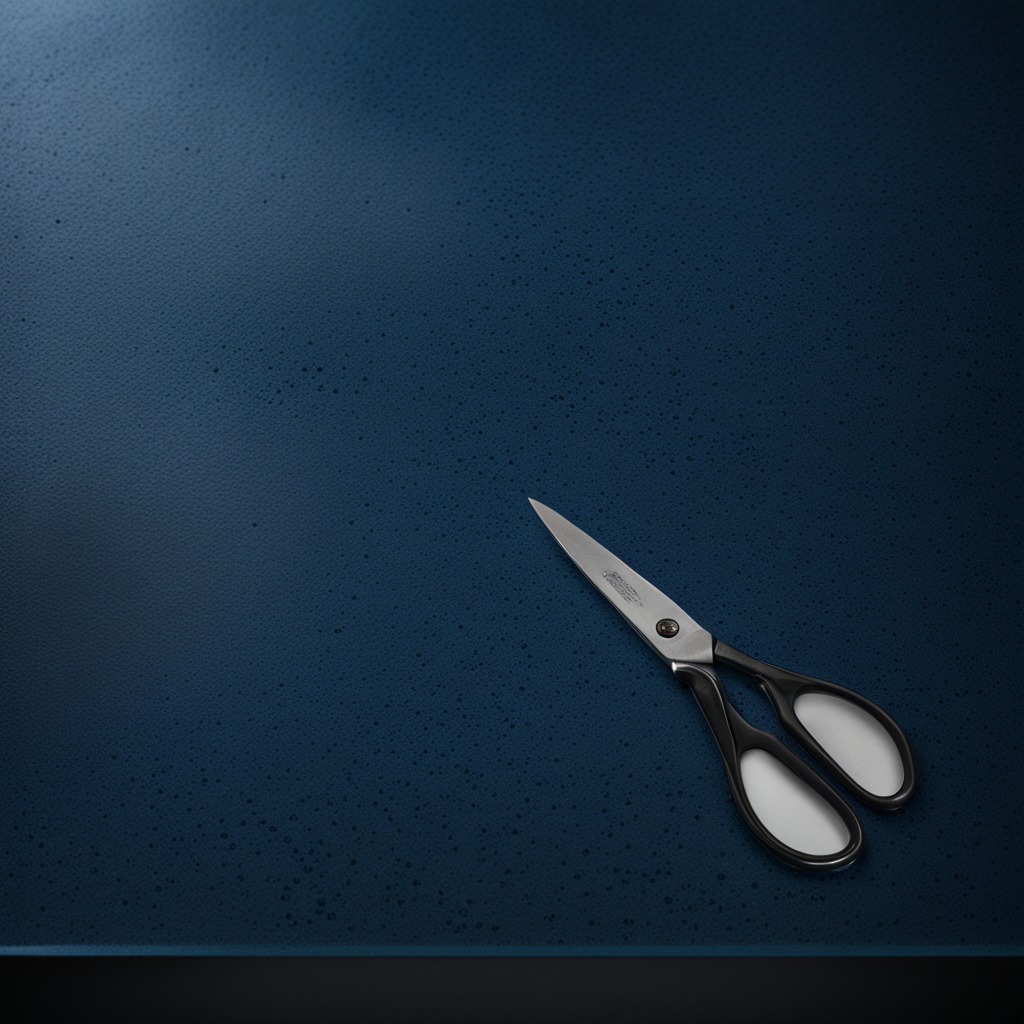
A scissor lying on a clean granite tabletop covered with a blue rubber mat inside a workshop at night dim ambient light soft shadows worn but beneath the mat